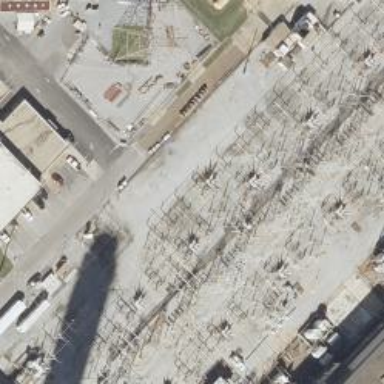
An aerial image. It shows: Switch used for power control.